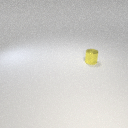
small yellow metal cylinder